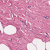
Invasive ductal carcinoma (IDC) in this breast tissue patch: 0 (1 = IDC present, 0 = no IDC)